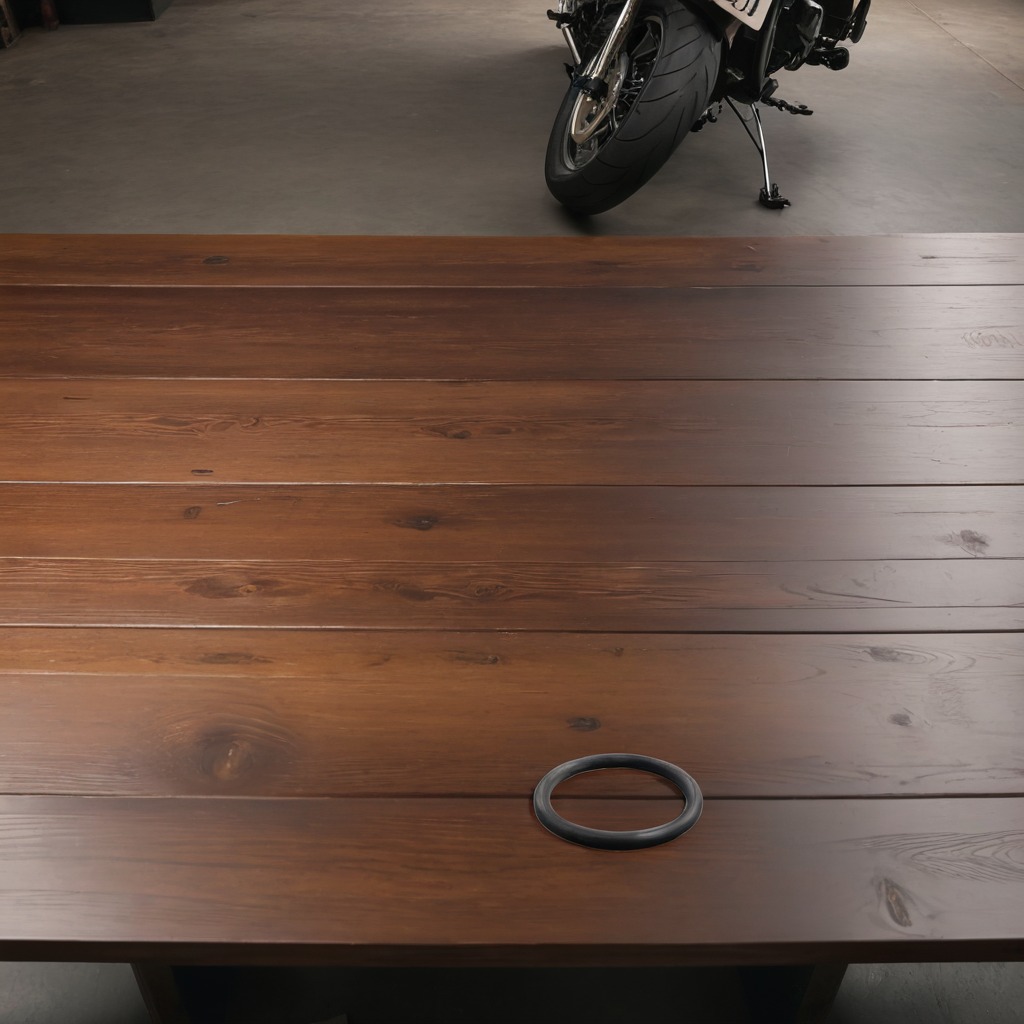
A rubber O-ring is lying on the wooden table in a vintage motorcycle garage.